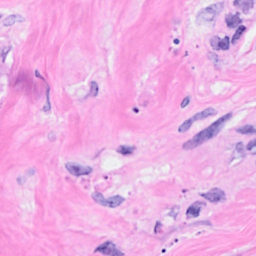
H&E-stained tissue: Breast